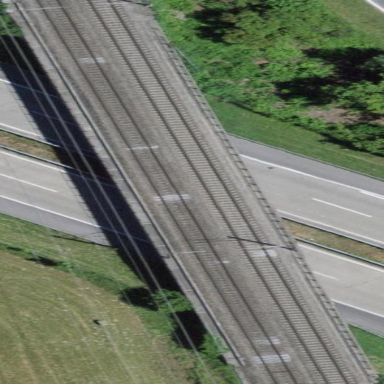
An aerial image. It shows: Man-made bridge.